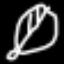
Label: leaf